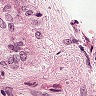
Metastatic tissue present: yes